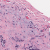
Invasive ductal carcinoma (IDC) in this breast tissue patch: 1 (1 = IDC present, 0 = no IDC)